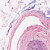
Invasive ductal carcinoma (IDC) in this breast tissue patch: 0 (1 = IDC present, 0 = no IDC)